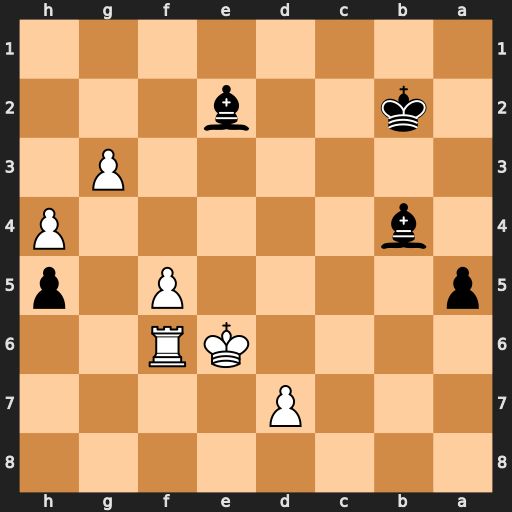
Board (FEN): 8/3P4/4KR2/p4P1p/1b5P/6P1/1k2b3/8
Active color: b
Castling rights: -
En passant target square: -
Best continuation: Bc4+ Ke5 Bc3+ Kd6 Bxf6